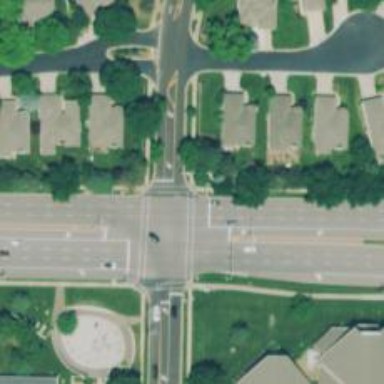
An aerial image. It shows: Solid crossing edge road marking.